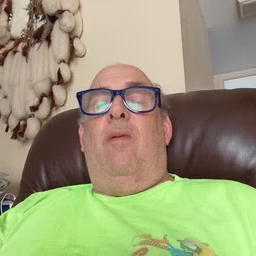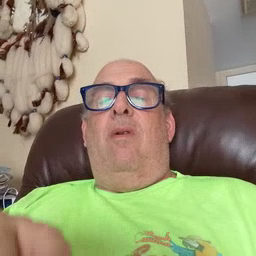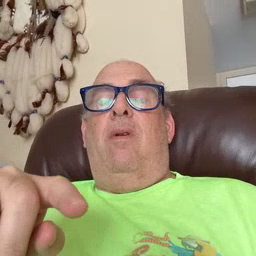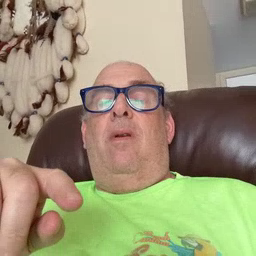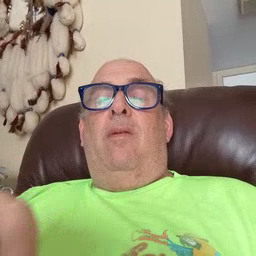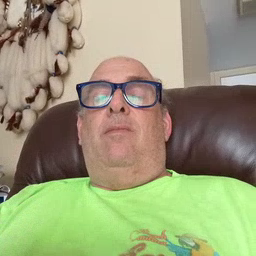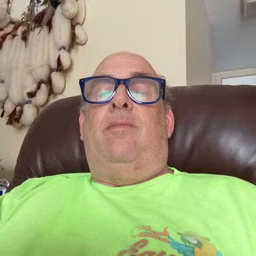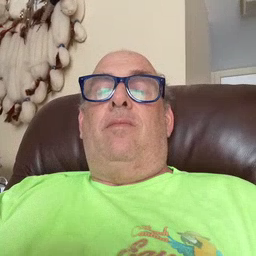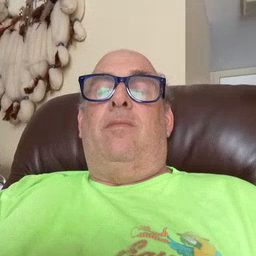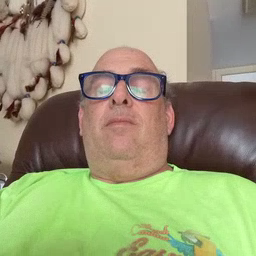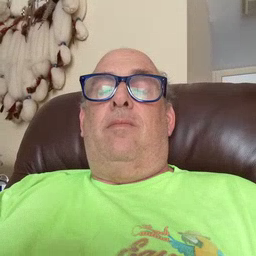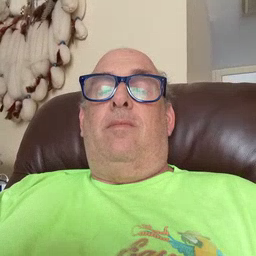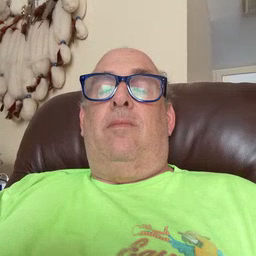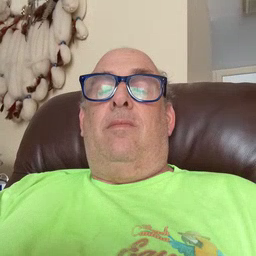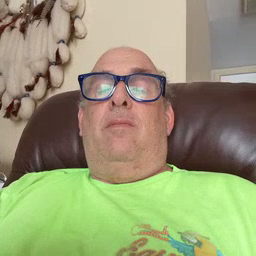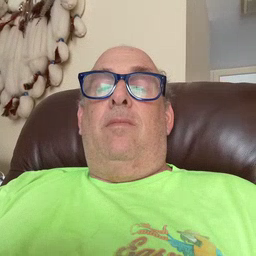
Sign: puppy